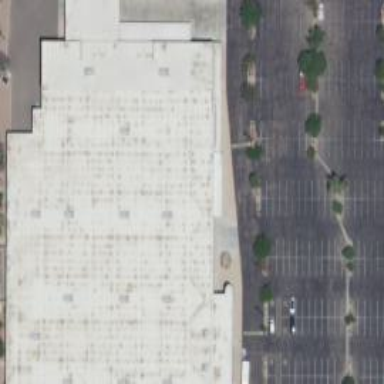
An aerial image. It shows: Storage rental shop located in building.